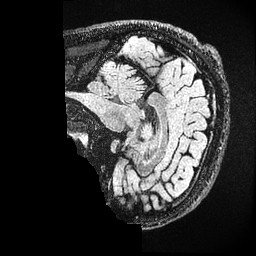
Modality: FLAIR
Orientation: sagittal
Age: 26
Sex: male
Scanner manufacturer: ge
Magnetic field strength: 3 T
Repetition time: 4.802 s
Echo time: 0.1172 s